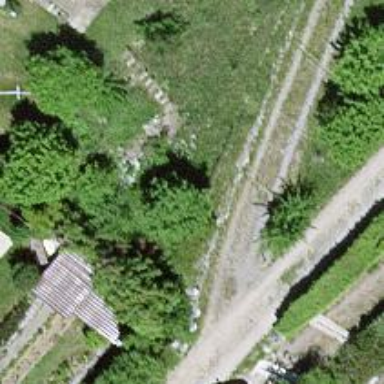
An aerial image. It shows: Unpaved track with grade2 quality type.